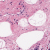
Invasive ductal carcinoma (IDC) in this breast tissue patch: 0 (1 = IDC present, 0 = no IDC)